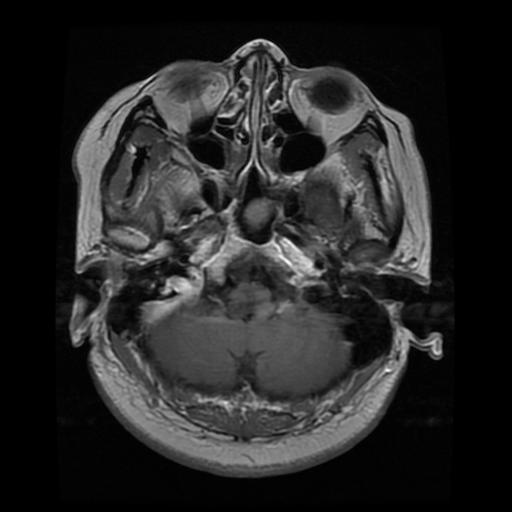
Label: pituitary